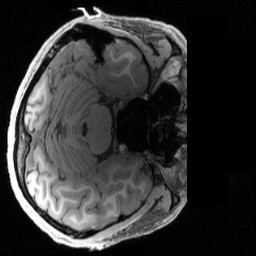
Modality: T1w
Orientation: axial
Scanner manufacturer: siemens
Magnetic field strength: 3 T
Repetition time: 2.4 s
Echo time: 0.00222 s